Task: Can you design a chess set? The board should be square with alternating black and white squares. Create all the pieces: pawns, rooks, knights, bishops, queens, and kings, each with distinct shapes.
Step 995:
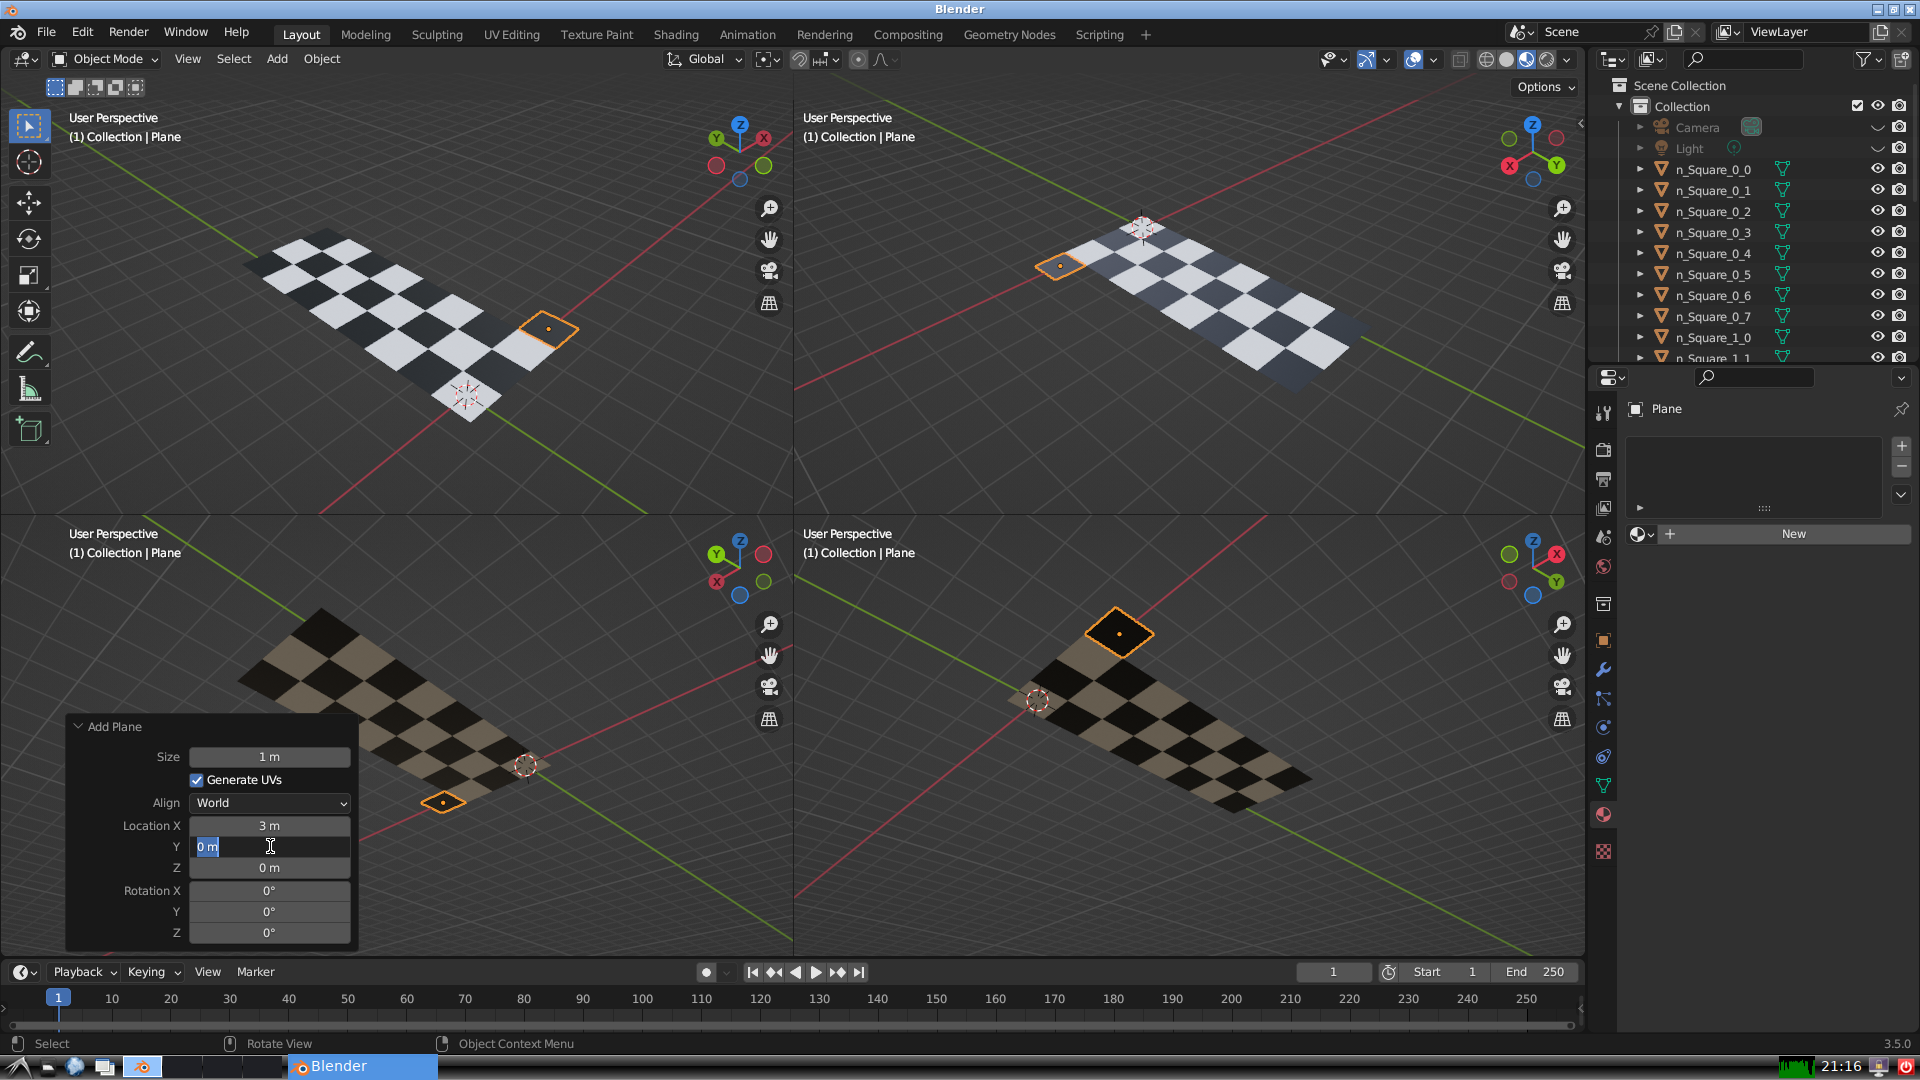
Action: input_text: 1.0